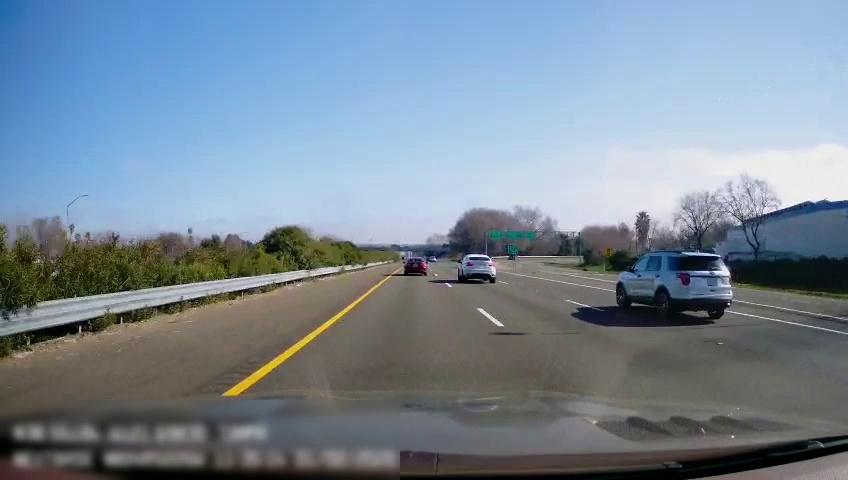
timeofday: Day
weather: Sunny
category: Drivable Space
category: Vehicles | SUV
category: Vehicles | Car
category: Vehicles | SUV
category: Lanes | Current Lane
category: Lanes | Current Lane
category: Lanes | Alternate Lane
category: Lanes | Alternate Lane
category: Lanes | Alternate Lane
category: Traffic | Signs
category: Traffic | Signs
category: Traffic | Signs
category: Traffic | Signs
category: Traffic | Signs